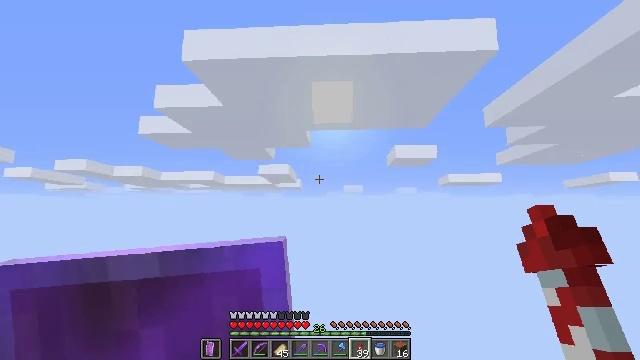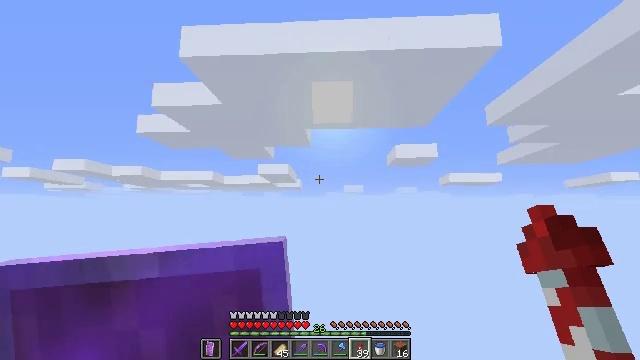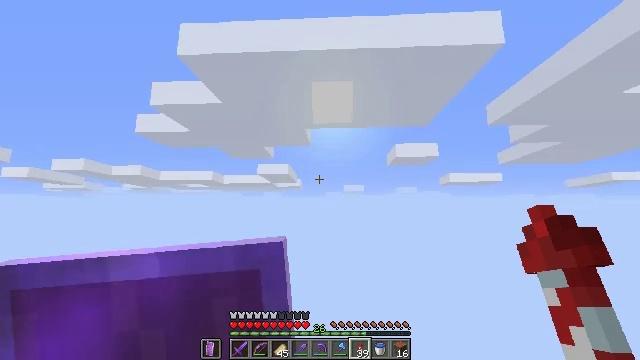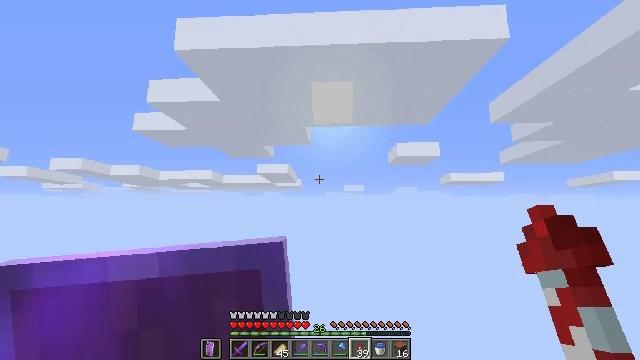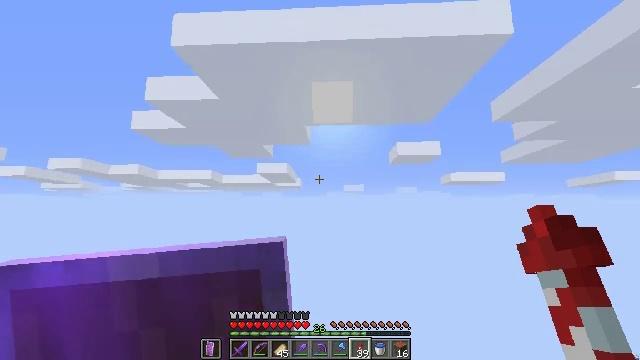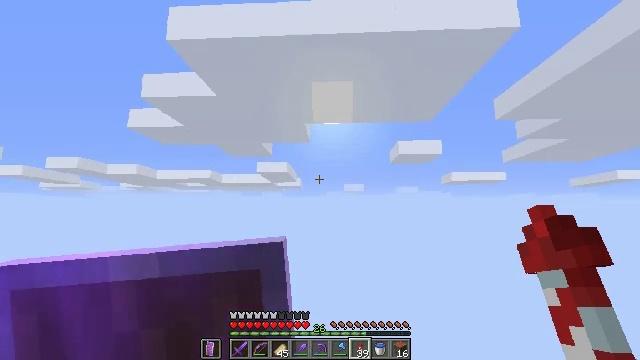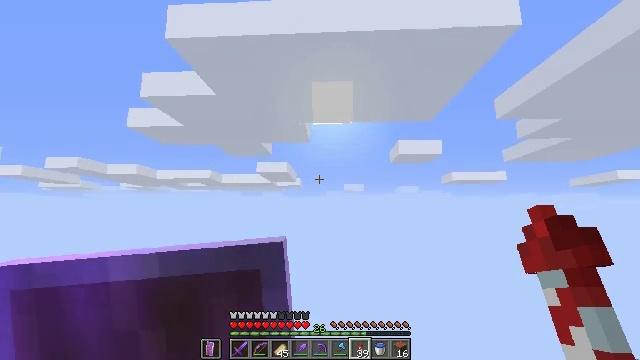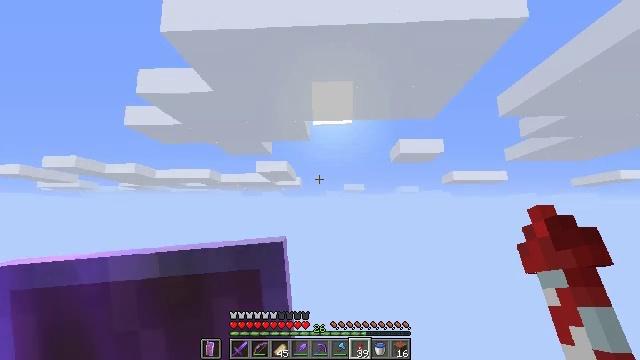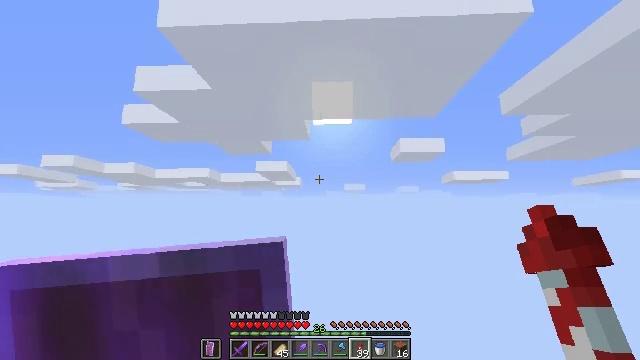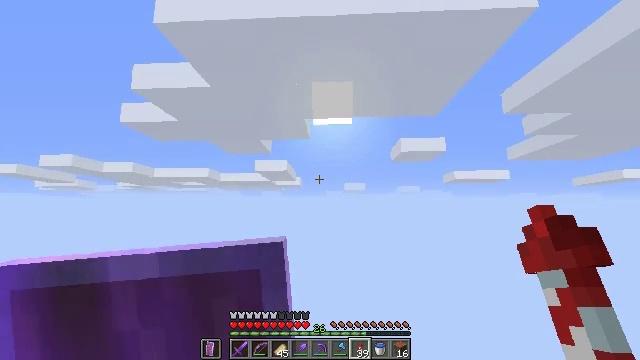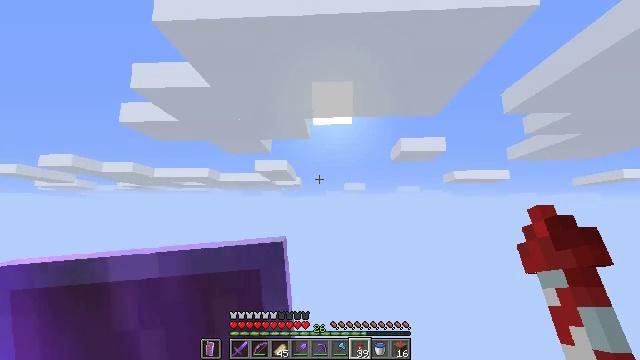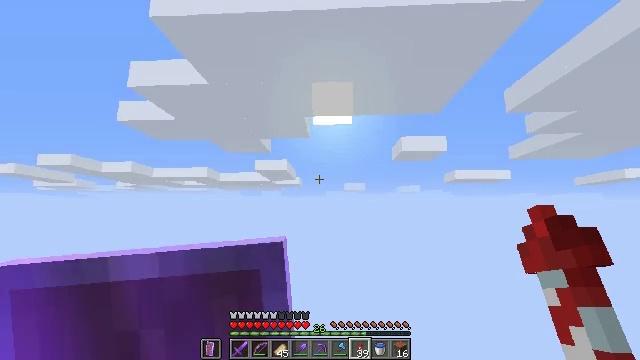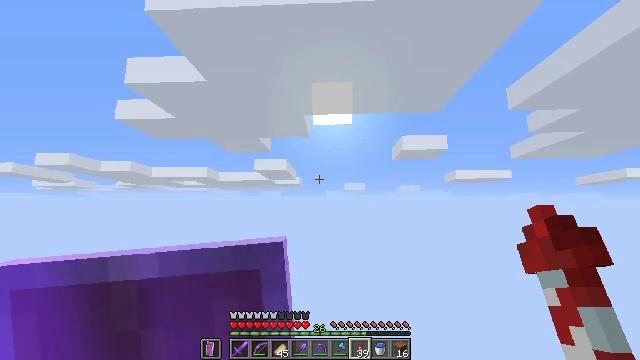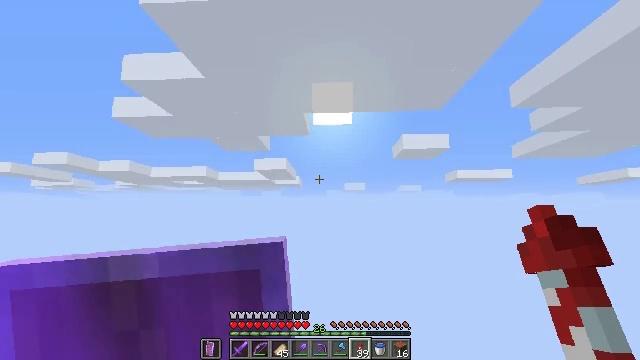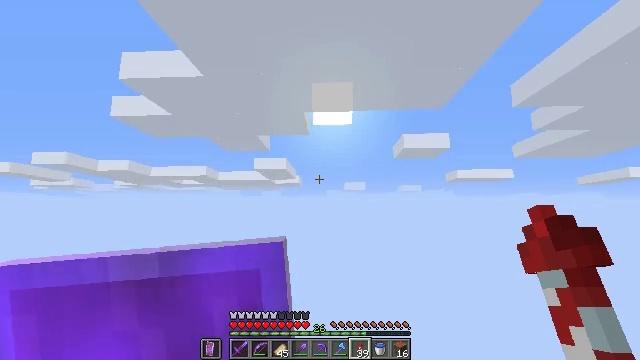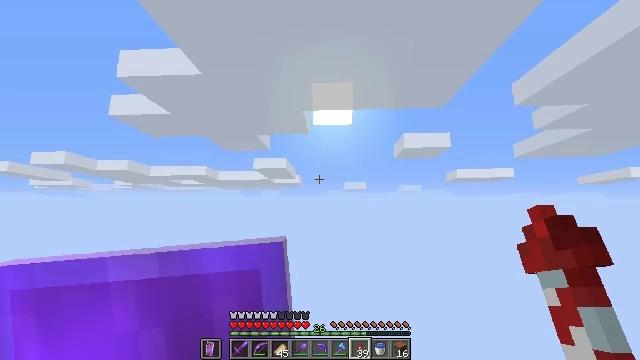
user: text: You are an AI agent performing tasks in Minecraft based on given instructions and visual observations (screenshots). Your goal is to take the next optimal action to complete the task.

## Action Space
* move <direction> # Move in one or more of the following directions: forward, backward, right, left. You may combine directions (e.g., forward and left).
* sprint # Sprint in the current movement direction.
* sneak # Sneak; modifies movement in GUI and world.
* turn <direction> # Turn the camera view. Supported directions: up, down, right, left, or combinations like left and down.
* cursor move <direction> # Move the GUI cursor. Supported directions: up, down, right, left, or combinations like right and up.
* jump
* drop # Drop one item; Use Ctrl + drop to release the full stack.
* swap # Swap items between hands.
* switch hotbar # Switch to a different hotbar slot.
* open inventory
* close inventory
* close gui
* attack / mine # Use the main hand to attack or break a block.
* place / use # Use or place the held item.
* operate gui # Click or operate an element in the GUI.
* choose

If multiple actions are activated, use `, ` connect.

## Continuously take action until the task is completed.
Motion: motion action
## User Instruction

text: drop acacia leaves
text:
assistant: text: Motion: no_op
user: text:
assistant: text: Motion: no_op
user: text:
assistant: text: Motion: no_op
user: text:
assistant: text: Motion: no_op
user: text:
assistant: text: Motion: no_op
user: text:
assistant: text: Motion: no_op
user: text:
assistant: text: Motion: no_op
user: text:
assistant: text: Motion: no_op
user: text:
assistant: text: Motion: no_op
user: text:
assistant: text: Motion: no_op
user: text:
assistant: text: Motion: no_op
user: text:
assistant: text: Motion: no_op
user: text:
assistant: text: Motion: no_op
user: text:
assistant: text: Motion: no_op
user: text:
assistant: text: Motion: no_op
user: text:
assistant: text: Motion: no_op
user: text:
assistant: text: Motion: no_op
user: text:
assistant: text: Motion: no_op
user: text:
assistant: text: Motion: no_op
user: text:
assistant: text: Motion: no_op
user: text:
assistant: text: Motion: no_op
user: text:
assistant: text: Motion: no_op
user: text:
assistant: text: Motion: no_op
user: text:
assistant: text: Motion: no_op
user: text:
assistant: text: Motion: no_op
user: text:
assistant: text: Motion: no_op
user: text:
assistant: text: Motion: no_op
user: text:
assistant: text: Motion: no_op
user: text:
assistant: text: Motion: no_op
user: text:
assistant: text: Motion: no_op